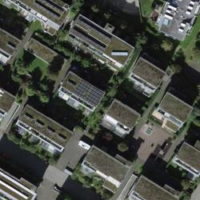
EUNIS habitat code: 54
Species observed at this site:
Lapsana communis